Question: I'm trying to use helper cells in column a to see if there is match to a single cell.
So in the img, I want to use all keywords in column a to see if there is a match to c3, c4, c5... etc.
I would then use the new list filtered cells to match to the helper column in step 4.

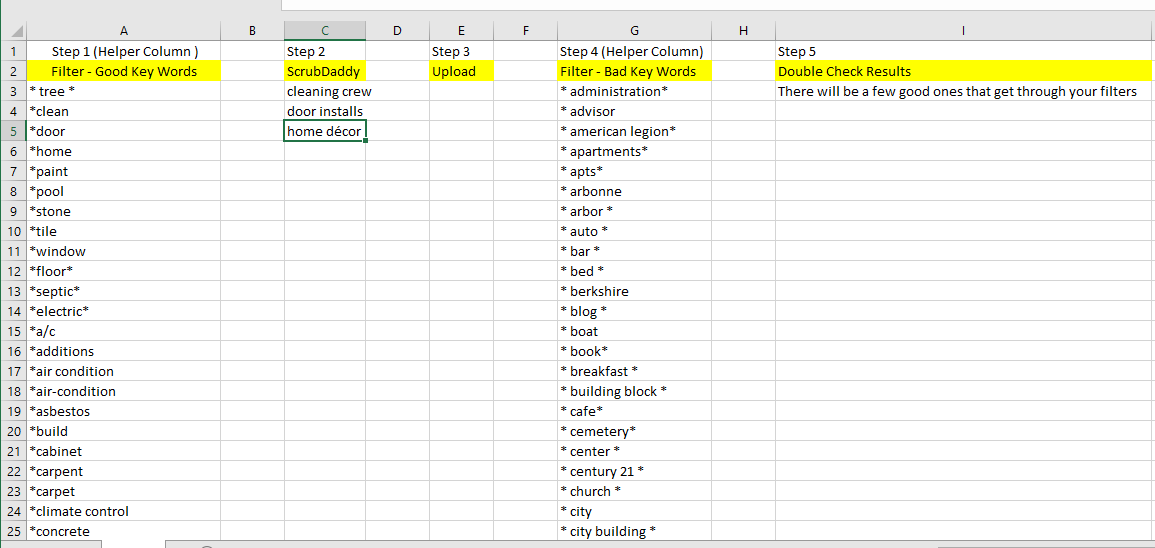
Answer: <URL>
based on the above layout, and what my understanding on the question and comments you would be looking for the results in column G
Place the following formula in G3 and copy down. Adjust cell reference ranges as required to suit your data.
'''
=IF(ISERR(AGGREGATE(15,6,SEARCH($A$3:$A$7,C3),1)),"Not Found",C3)
'''